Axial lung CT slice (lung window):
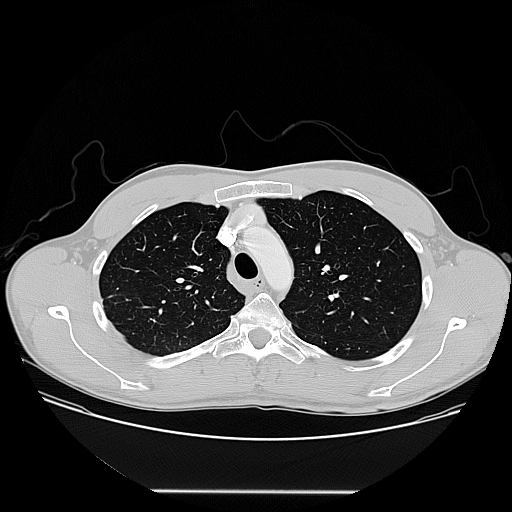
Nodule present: no